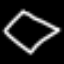
Label: diamond